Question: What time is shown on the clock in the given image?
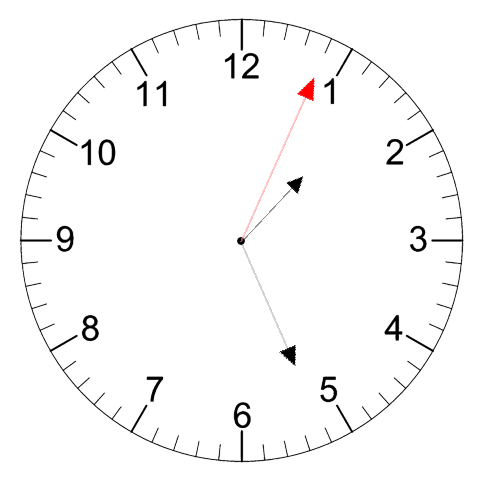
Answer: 01:26:04